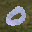
Label: 0